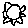
Label: sun